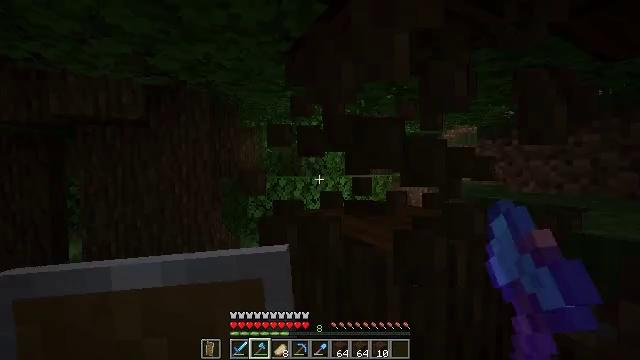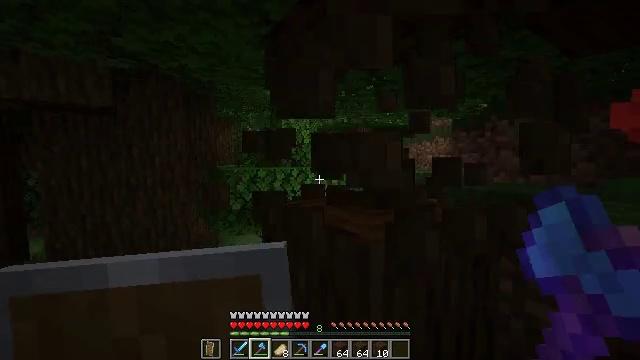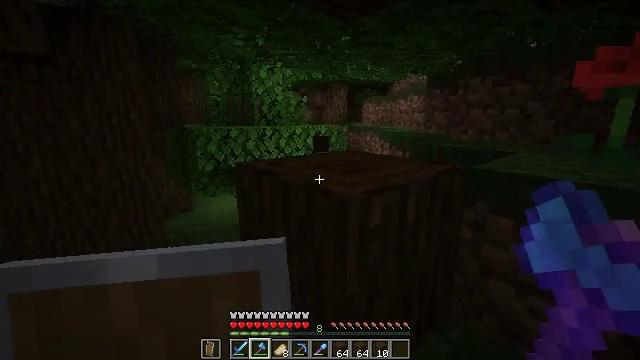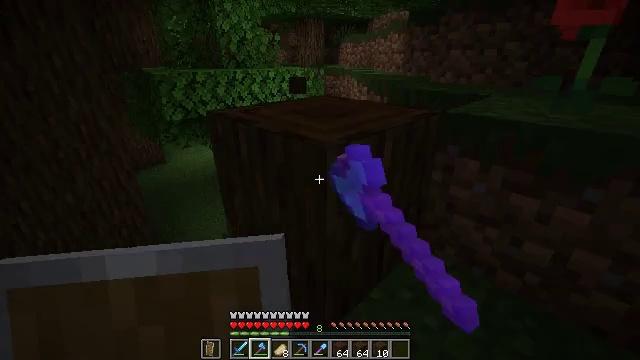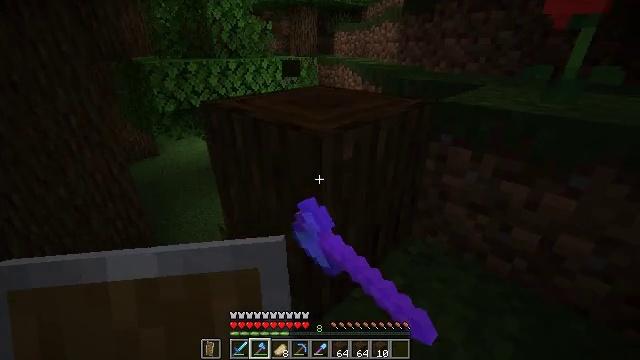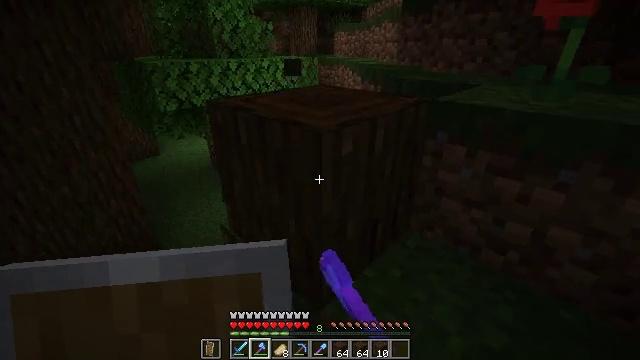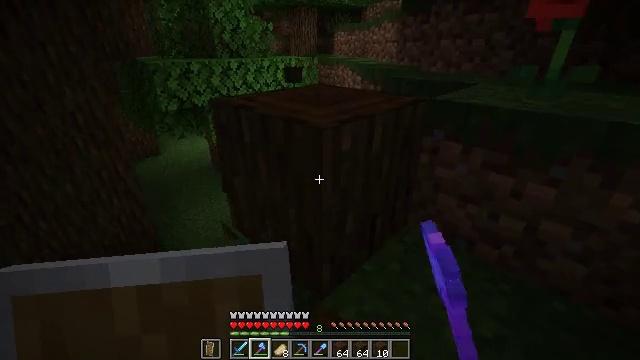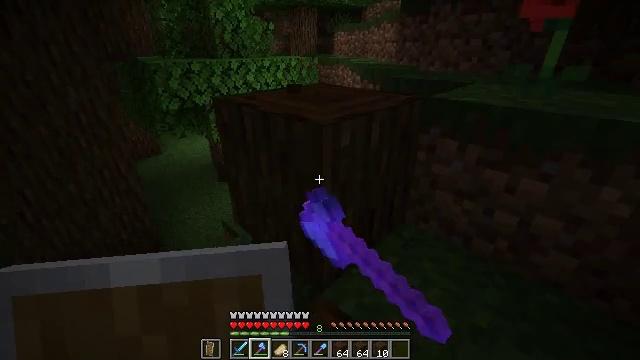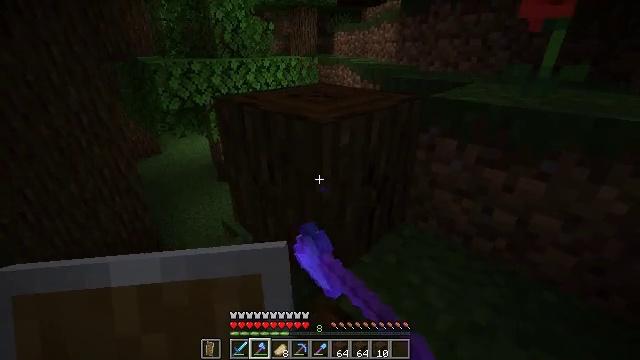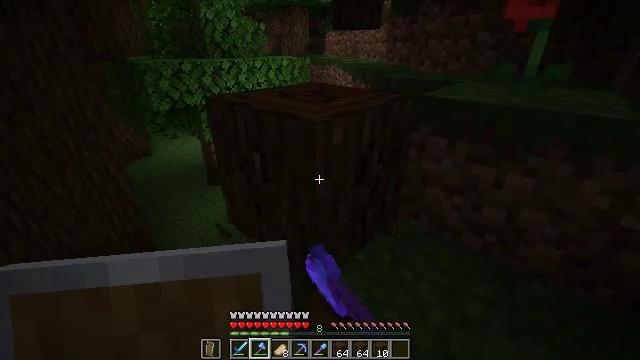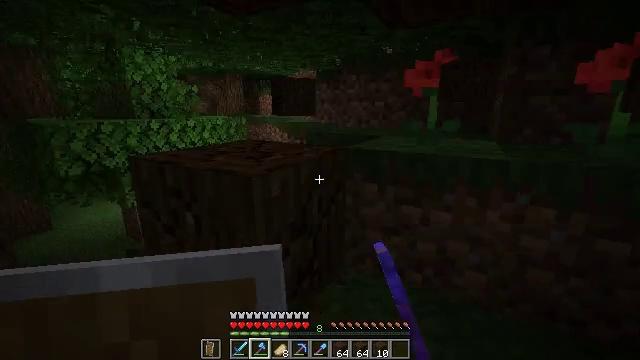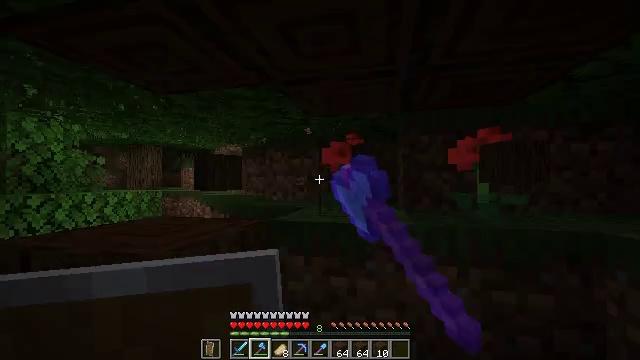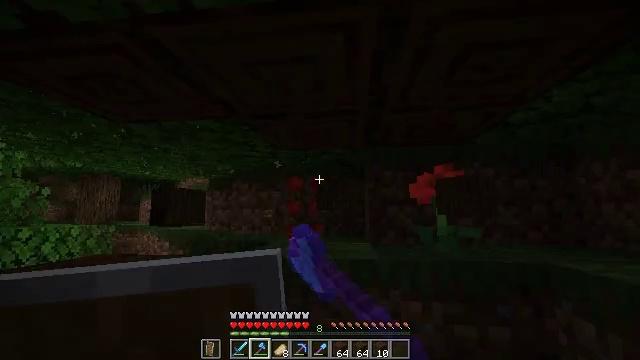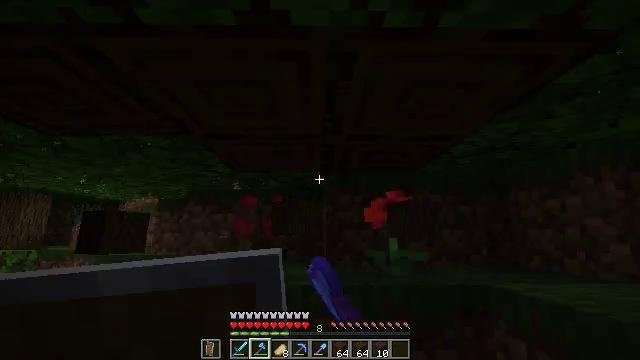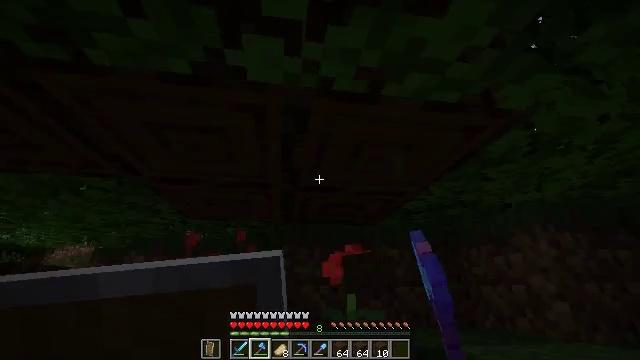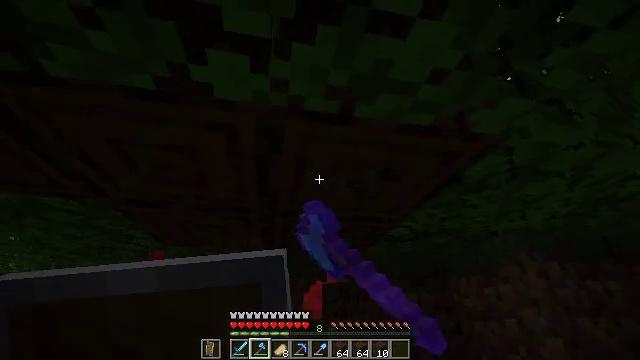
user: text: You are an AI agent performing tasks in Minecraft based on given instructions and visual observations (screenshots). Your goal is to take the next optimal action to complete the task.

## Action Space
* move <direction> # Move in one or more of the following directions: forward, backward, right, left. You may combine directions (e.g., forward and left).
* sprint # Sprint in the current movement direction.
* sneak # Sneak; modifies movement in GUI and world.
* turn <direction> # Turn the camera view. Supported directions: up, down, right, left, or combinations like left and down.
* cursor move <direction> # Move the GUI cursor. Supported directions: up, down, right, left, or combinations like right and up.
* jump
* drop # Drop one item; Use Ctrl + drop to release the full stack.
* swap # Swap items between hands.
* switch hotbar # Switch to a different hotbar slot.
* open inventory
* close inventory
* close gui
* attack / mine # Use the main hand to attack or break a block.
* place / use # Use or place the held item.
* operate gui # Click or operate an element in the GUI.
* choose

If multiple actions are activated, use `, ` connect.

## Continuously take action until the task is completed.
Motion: motion action
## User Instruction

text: Harvest the poppy flower.
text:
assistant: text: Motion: sneak, turn right and down, attack / mine
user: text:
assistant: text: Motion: sneak, turn right and down, attack / mine
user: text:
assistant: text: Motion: move back, sneak, turn right and down, attack / mine
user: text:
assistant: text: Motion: move back, sneak, turn right and down, attack / mine
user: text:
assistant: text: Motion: move back, sneak, attack / mine
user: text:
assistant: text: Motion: move back, sneak, attack / mine
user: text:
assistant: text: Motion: sneak, attack / mine
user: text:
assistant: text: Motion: sneak, attack / mine
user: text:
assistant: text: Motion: sneak, turn right, attack / mine
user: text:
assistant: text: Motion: move right, sneak, turn right and up, attack / mine
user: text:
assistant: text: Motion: move right, sneak, turn right and up, attack / mine
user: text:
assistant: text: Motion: move right, sneak, turn right and up, attack / mine
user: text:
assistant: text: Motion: move right, sneak, turn right and up, attack / mine
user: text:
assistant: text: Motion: move forward and move right, sneak, turn right and up, attack / mine
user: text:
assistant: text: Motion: move forward and move right, sneak, turn right and up, attack / mine
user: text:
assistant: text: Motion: move forward, sneak, attack / mine
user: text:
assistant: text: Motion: sneak, attack / mine